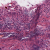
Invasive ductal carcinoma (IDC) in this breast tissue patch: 1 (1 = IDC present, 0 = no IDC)